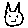
Label: cat